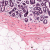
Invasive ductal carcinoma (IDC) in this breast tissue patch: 0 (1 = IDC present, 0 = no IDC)